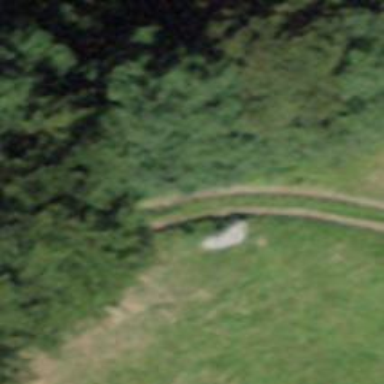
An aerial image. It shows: Track with grade 4 track type.